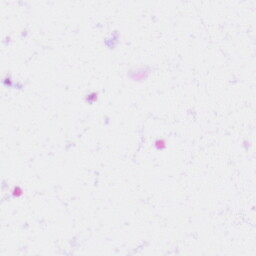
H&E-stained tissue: Liver